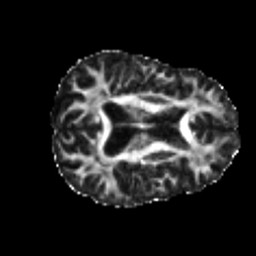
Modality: FA
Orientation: axial
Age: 26
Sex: male
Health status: healthy
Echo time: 0.074 s